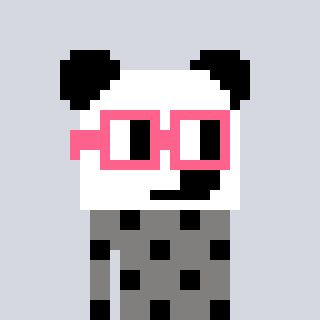
a pixel art character with square pink glasses, a panda-shaped head and a bluegrey-colored body on a cool background